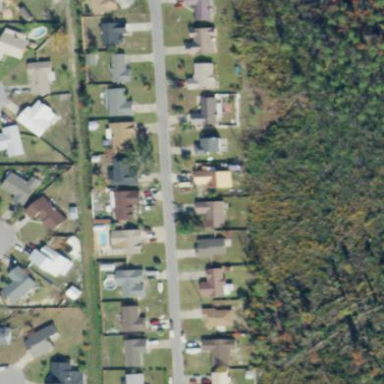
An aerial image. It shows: Residential area consisting of single-family homes.